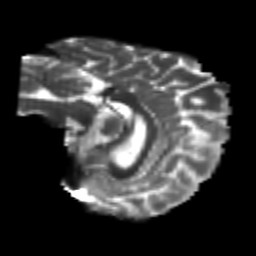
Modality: T2w
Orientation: sagittal
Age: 24
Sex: female
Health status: healthy
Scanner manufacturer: philips
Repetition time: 7.384 s
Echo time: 0.08599 s